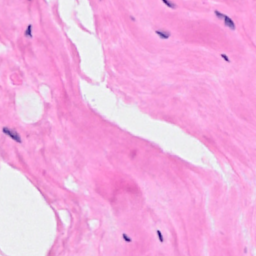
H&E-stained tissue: Breast